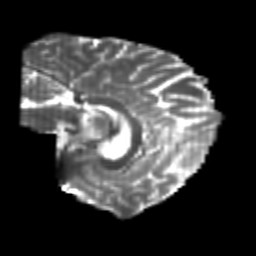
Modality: T2w
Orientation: sagittal
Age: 24
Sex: female
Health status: healthy
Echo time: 0.074 s